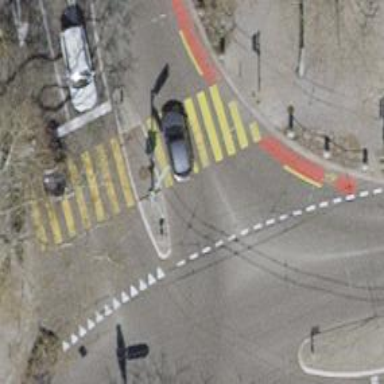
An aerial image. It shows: Crossing with traffic signals.